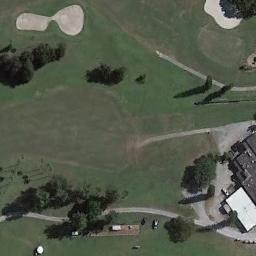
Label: golf_course